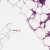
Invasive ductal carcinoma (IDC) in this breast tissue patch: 1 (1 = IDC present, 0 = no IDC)